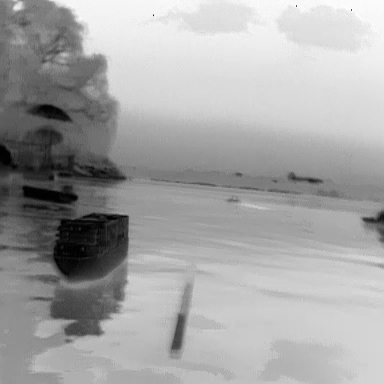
There are four objects shown in the infrared image, including a fishing_boat, a warship, a canoe, and a liner.